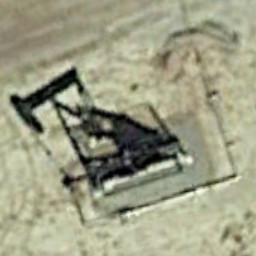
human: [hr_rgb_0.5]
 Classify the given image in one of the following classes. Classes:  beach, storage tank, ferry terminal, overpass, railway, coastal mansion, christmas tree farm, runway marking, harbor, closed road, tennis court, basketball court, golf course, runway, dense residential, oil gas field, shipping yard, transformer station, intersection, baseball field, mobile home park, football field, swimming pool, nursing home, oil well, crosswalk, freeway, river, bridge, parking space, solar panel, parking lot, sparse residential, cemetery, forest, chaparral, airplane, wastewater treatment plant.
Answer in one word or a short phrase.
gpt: oil well